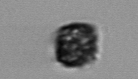
Label: Kryptoperidinium_triquetrum